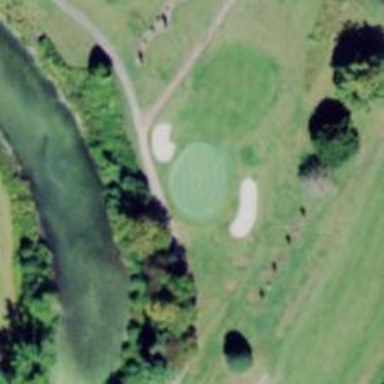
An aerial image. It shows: View of golf hole.